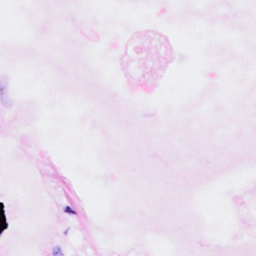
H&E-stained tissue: Breast